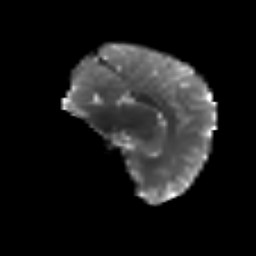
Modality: T2w
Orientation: sagittal
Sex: female
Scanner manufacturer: siemens
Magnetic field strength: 3 T
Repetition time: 5 s
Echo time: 0.071 s